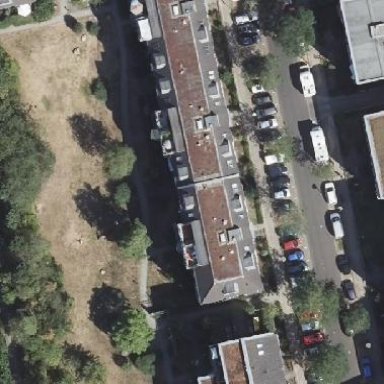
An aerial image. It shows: Apartment building with double saltbox roof shape.